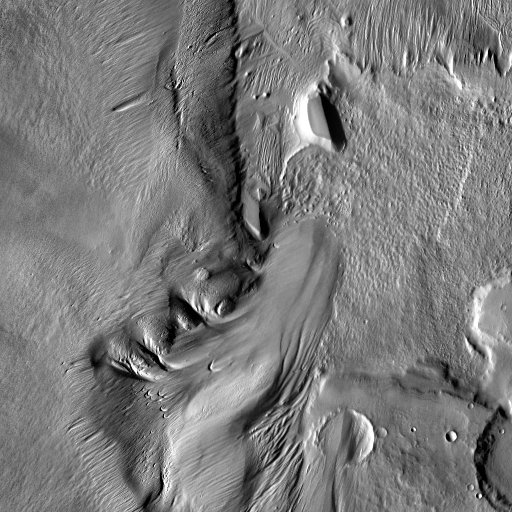
Crater classes present: Background, Other, Buried